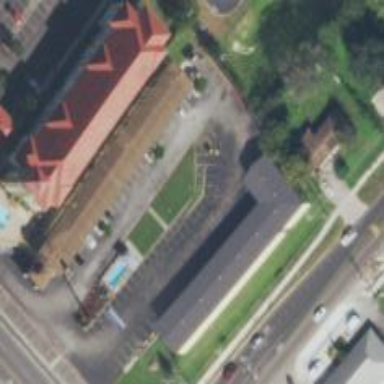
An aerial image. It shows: Building that is motel.